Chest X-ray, AP view. Patient: 25 years old, sex M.
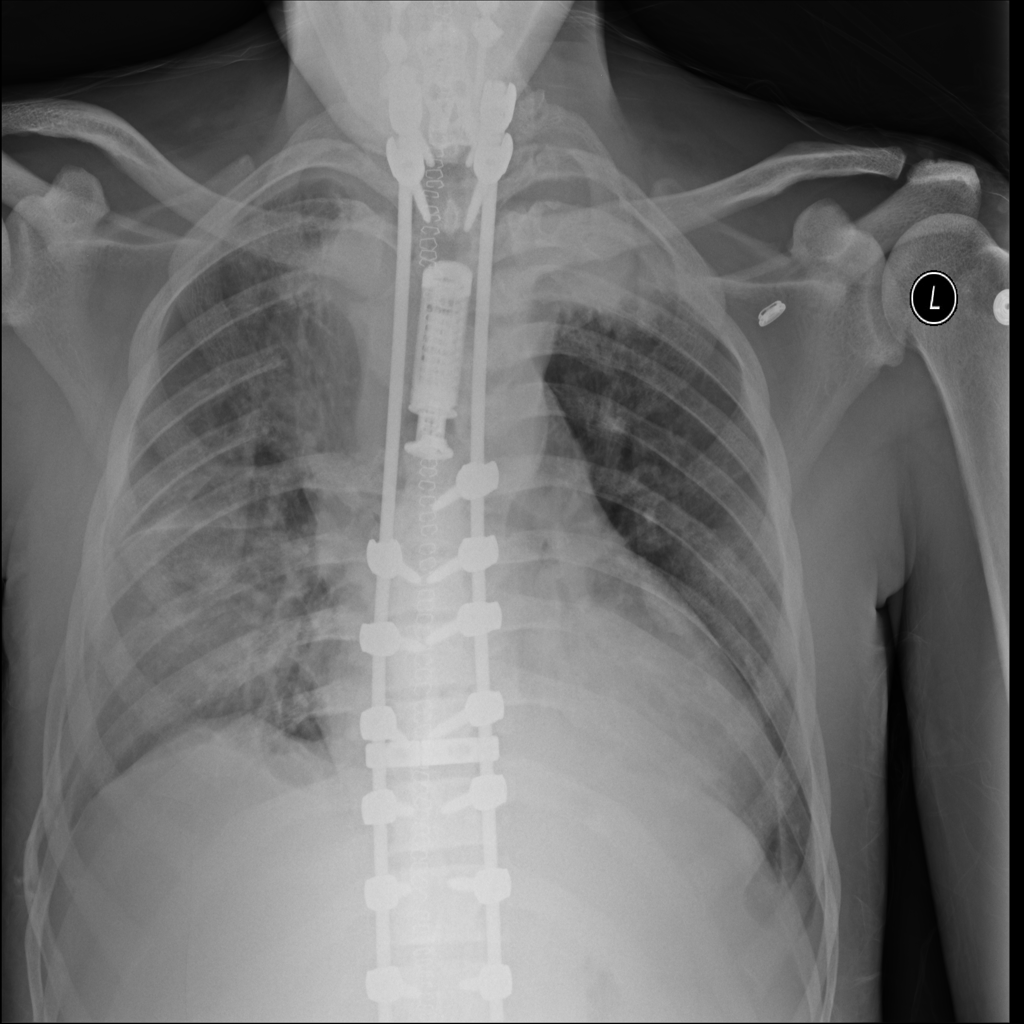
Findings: Atelectasis, Effusion, Infiltration